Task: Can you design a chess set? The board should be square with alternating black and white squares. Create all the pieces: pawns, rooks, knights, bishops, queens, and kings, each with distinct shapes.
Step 306:
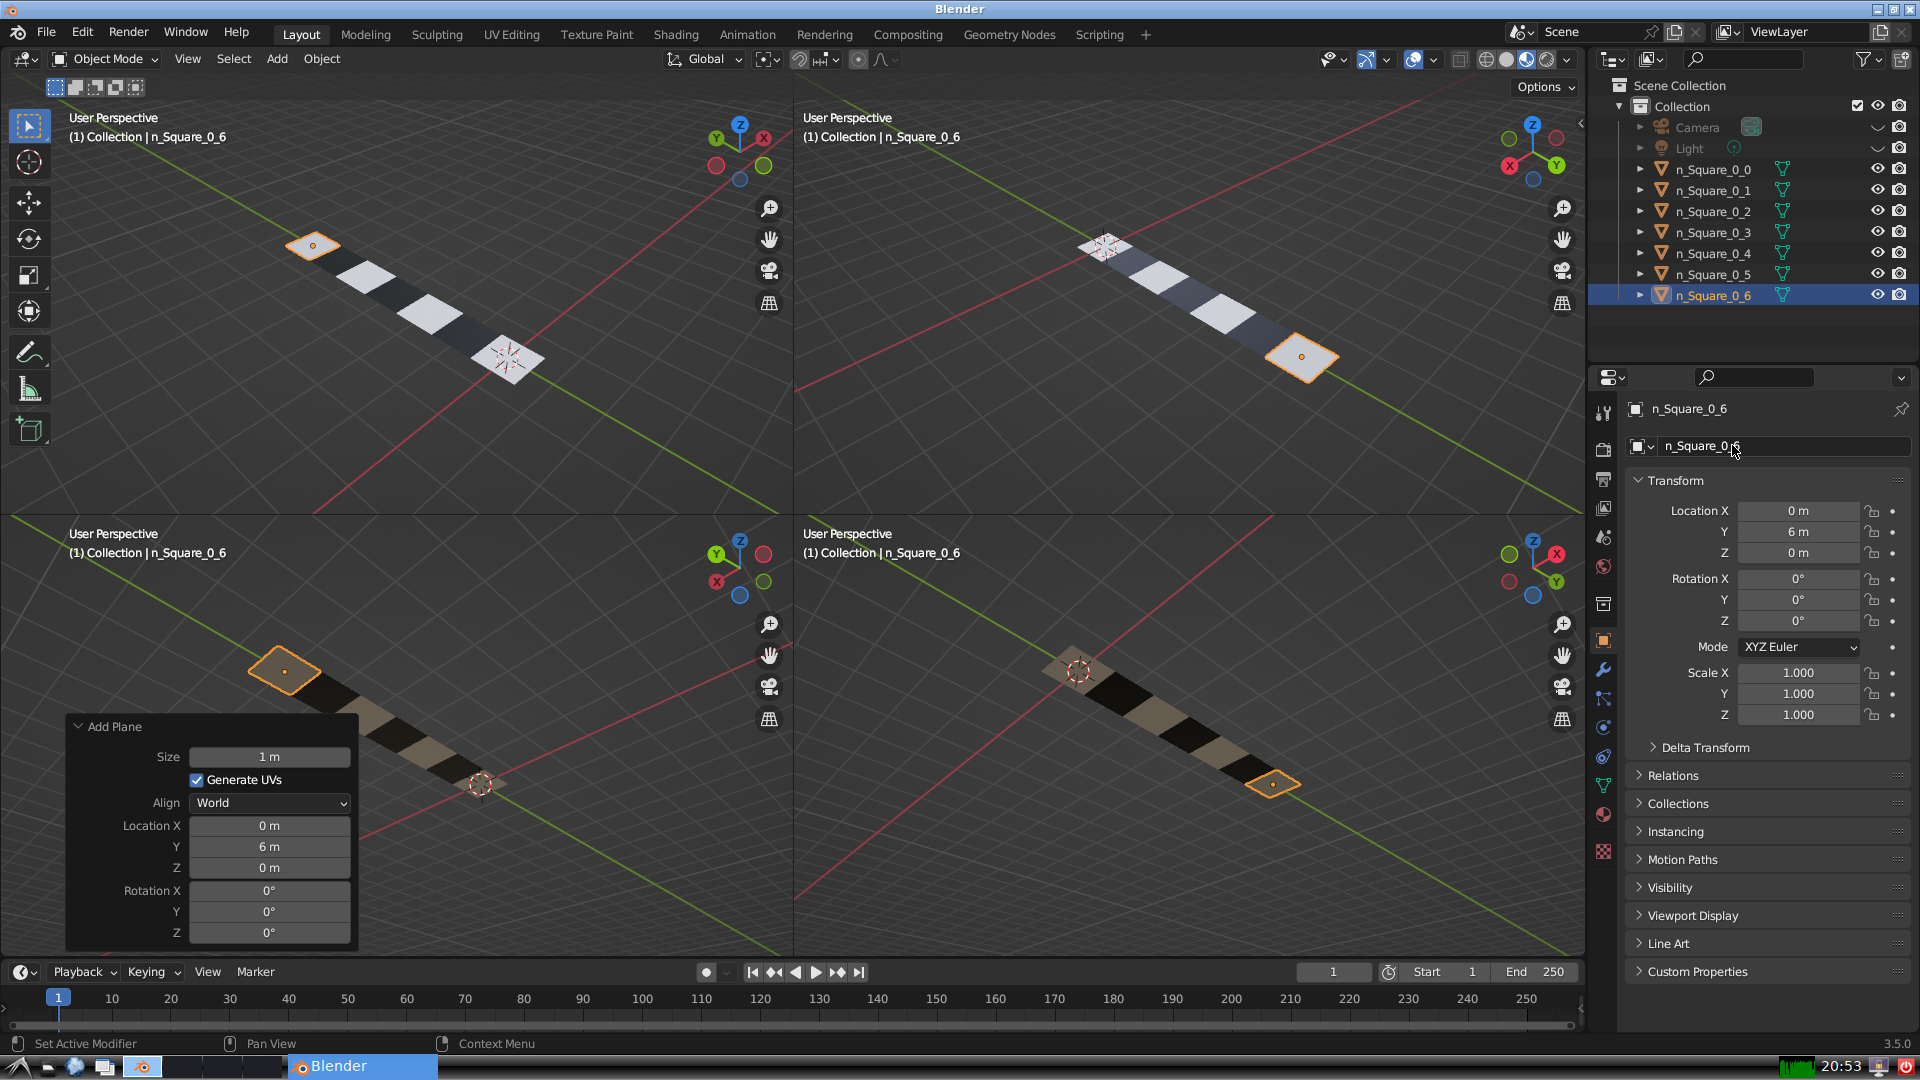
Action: {"mouse_move": [1603, 815]}